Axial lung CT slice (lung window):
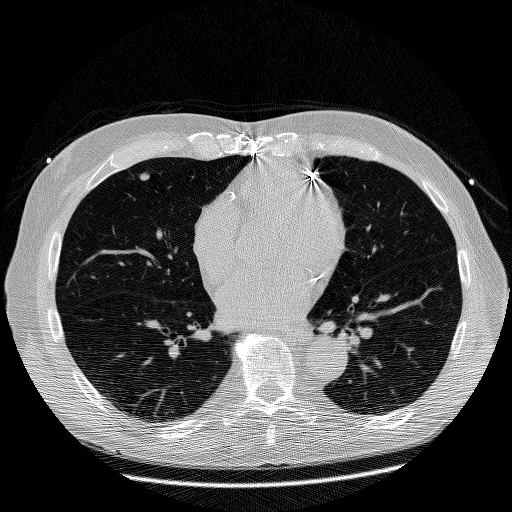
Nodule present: yes
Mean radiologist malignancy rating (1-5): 3